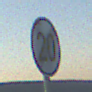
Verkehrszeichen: EndeGeschwindigkeit20
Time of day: SunriseSunset
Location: Outdoor (RoadRail)
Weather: PartlyCloudy
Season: NotSpecified
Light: Natural